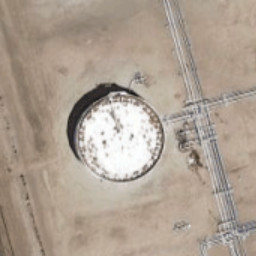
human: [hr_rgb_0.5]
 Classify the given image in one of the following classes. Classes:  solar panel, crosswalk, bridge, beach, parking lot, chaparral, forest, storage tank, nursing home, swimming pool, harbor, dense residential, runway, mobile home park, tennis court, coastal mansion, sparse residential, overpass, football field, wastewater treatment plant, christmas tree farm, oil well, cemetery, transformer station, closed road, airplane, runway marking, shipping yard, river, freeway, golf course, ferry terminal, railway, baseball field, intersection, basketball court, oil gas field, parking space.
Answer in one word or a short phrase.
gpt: storage tank